【题型】填空题　【知识点】平面几何　【难度】easy
如图，已知，\(AD\) 是 \(\triangle ABC\) 的中线，\(E\) 是 \(AD\) 的中点，则 \(AF:FC=\underline{\ \ \ \ \ \ \ \ \ \ }\).

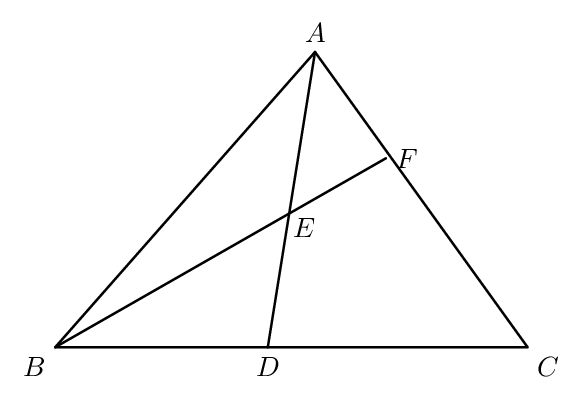
【解答】
\noindent
【答案】\(1:2\)

【分析】过点 \(D\) 作 \(DH \parallel BF\)，交 \(AC\) 于 \(H\)，根据平行线分线段成比例定理得到 \(\dfrac{CD}{DB} = \dfrac{CH}{HF}\)，\(\dfrac{AF}{FH} = \dfrac{AE}{ED}\)，根据线段中点的性质得到 \(BD = DC\)，\(AE = ED\)，得到 \(CH = HF\)，\(AF = FH\)，计算即可.

本题考查的是平行线分线段成比例定理，灵活运用定理、找准对应关系是解题的关键.

【详解】解：过点 \(D\) 作 \(DH \parallel BF\) 交 \(AC\) 于 \(H\)，

则 \(\dfrac{CD}{DB} = \dfrac{CH}{HF}\)，\(\dfrac{AF}{FH} = \dfrac{AE}{ED}\)。

\(\because AD\) 是 \(\triangle ABC\) 的中线，\(E\) 是 \(AD\) 的中点，

\(\therefore BD = DC\)，\(AE = ED\)，

\(\therefore CH = HF\)，\(AF = FH\)，

\(\therefore AF:FC = 1:2\)。

故答案为：\(1:2\).
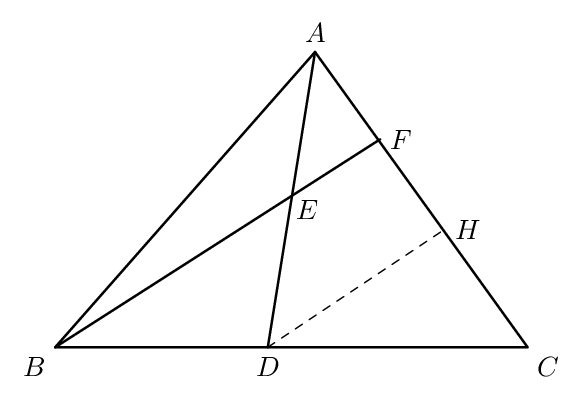